Field crop: tomato
Growth stage: 1
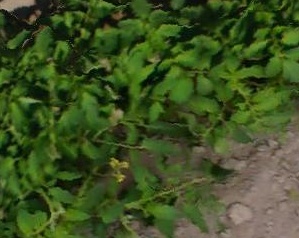
Species: tomato